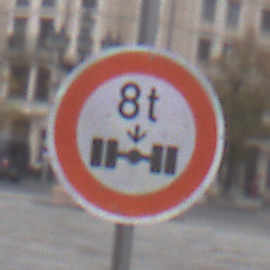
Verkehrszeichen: TatsaechlicheAchslast
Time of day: Midday
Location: Outdoor (Urban)
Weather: Overcast
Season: NotSpecified
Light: Natural